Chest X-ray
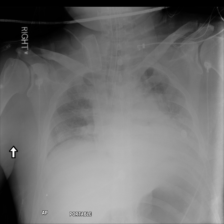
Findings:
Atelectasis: negative
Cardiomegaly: negative
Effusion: negative
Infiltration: negative
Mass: negative
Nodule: negative
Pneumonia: negative
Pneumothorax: negative
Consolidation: negative
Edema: negative
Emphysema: negative
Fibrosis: negative
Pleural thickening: negative
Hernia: negative